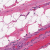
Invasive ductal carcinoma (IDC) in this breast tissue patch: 0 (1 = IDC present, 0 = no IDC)